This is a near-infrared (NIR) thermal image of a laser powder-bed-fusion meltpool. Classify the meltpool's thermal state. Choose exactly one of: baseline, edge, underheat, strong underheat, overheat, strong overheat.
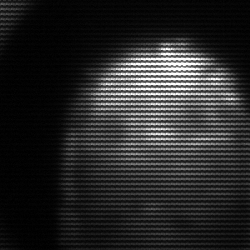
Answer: edge